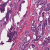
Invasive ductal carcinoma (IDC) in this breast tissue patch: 1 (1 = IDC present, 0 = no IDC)